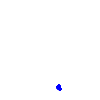
Particle: kaon